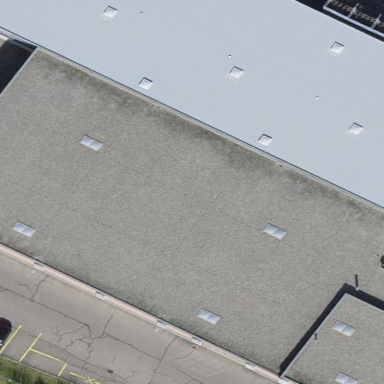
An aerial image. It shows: Transportation building.